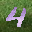
Label: 4